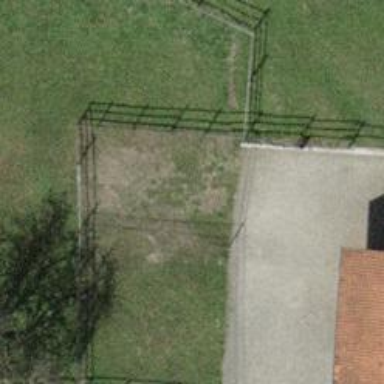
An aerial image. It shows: Fence is in the image.